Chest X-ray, PA view. Patient: 50 years old, sex M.
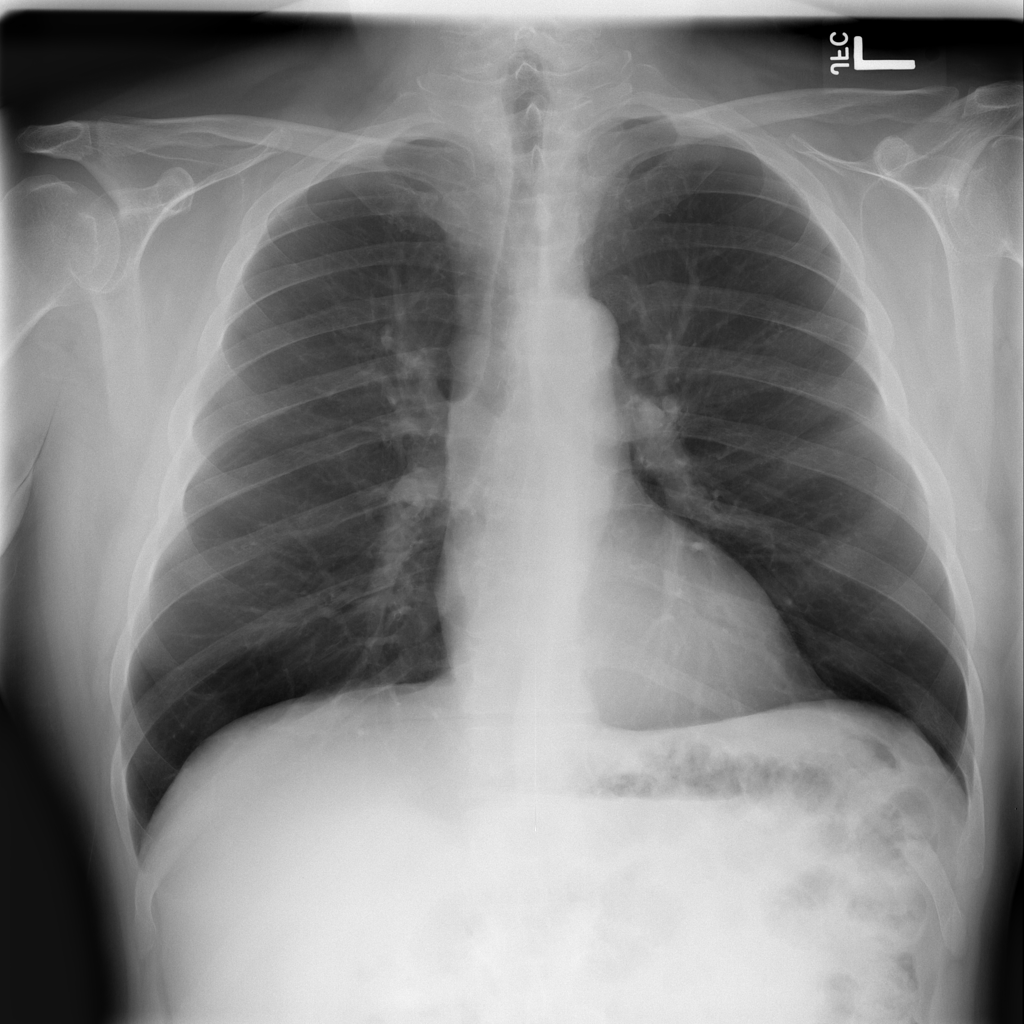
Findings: Fibrosis